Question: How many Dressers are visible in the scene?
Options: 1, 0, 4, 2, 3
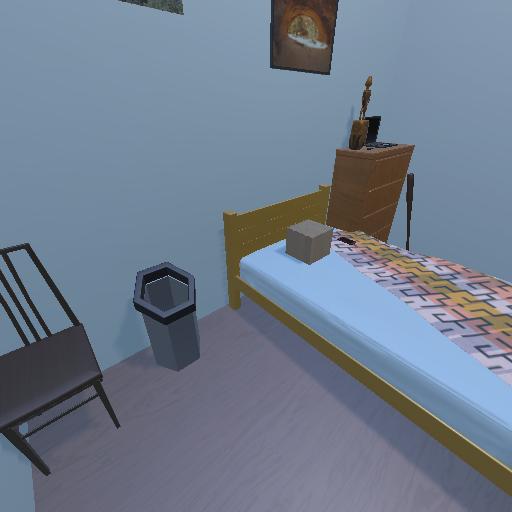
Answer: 1